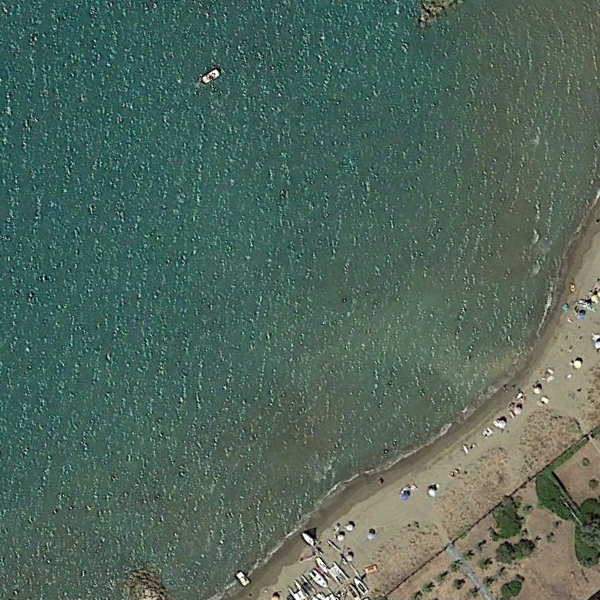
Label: Beach